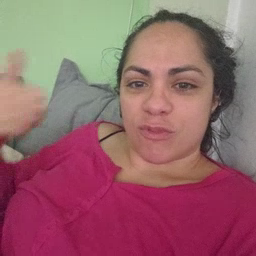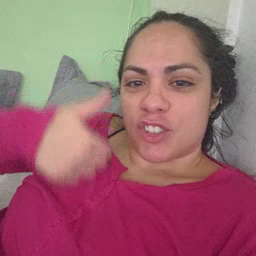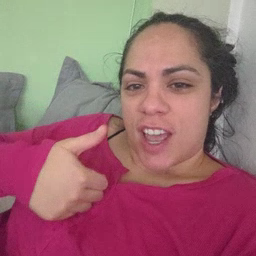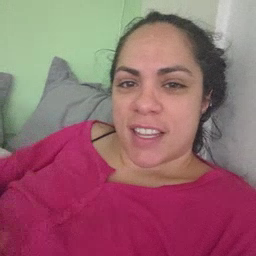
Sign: jacket